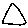
Label: triangle